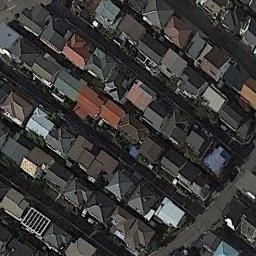
Label: residential